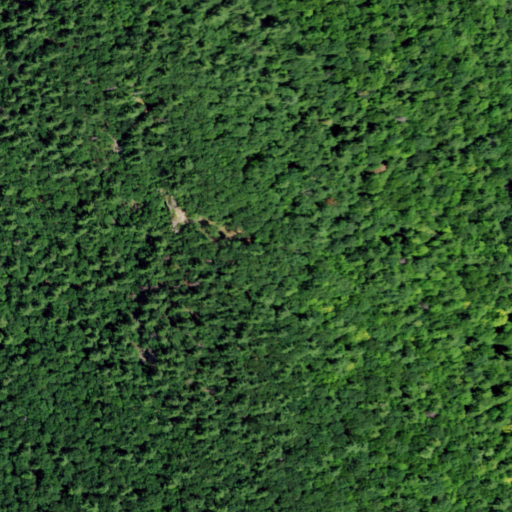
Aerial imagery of mountain in New York named Beech Mountain containing mixed forest and evergreen forest